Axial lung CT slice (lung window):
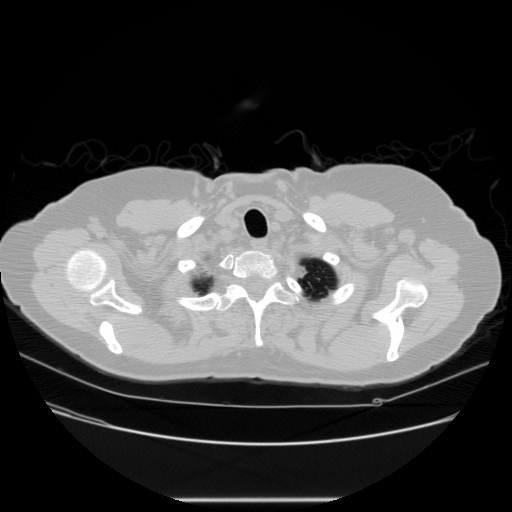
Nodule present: no